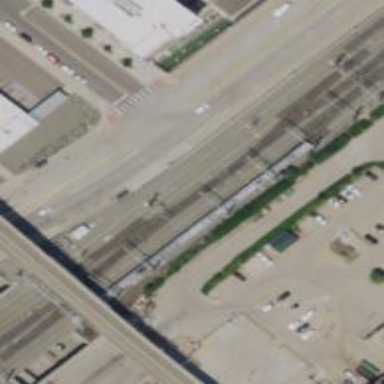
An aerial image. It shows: Railway with electrified contact lines.